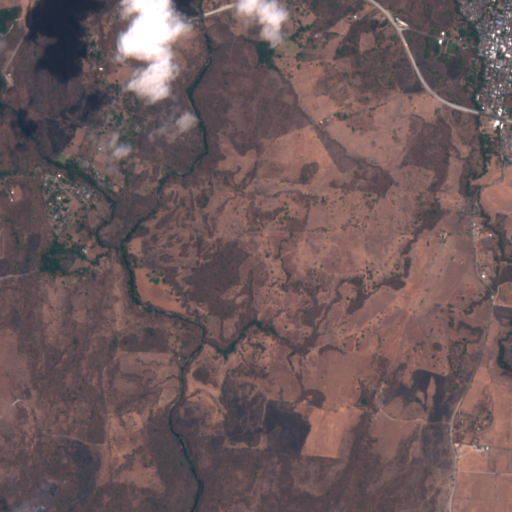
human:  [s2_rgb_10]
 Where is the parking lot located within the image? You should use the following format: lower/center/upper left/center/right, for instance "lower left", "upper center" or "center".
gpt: The parking lot is located in the upper left of the image.
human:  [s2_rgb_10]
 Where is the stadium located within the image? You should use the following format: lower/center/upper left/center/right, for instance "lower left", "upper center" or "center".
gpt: The stadium is located in the upper right of the image.
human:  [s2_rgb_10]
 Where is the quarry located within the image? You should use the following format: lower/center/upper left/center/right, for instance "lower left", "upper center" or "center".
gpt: There is no quarry in the image.